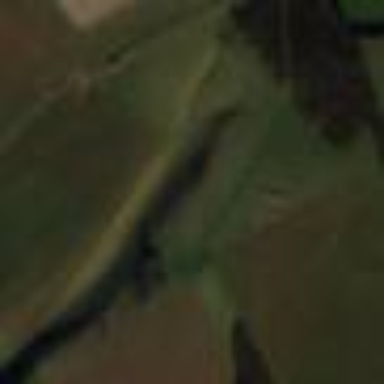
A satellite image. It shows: Chalk downland covered with grassland.